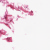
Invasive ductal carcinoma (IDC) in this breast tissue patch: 0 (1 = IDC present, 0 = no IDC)